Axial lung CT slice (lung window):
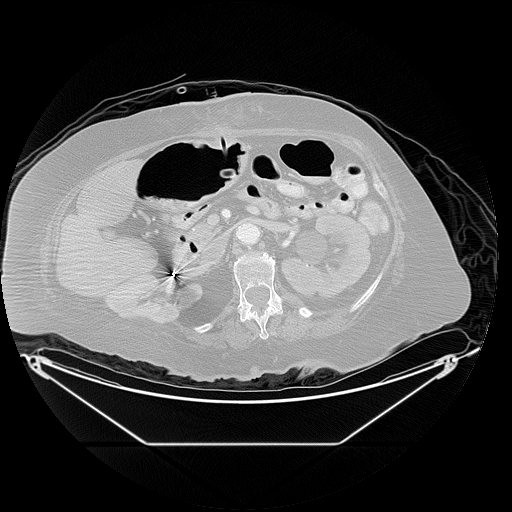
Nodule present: no